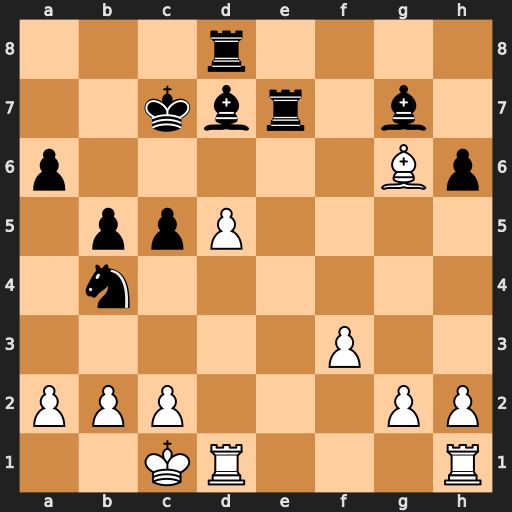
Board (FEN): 3r4/2kbr1b1/p5Bp/1ppP4/1n6/5P2/PPP3PP/2KR3R
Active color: w
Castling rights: -
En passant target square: -
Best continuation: d6+ Kc8 dxe7